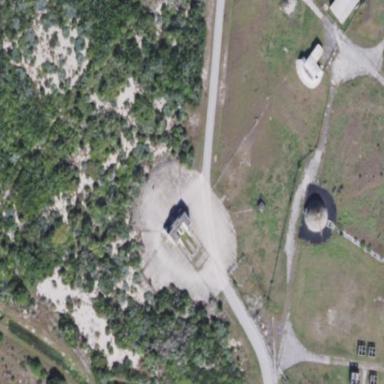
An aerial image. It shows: Launch complex at the airport.